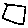
Label: square